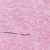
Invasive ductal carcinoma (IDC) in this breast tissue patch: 0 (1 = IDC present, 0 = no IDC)